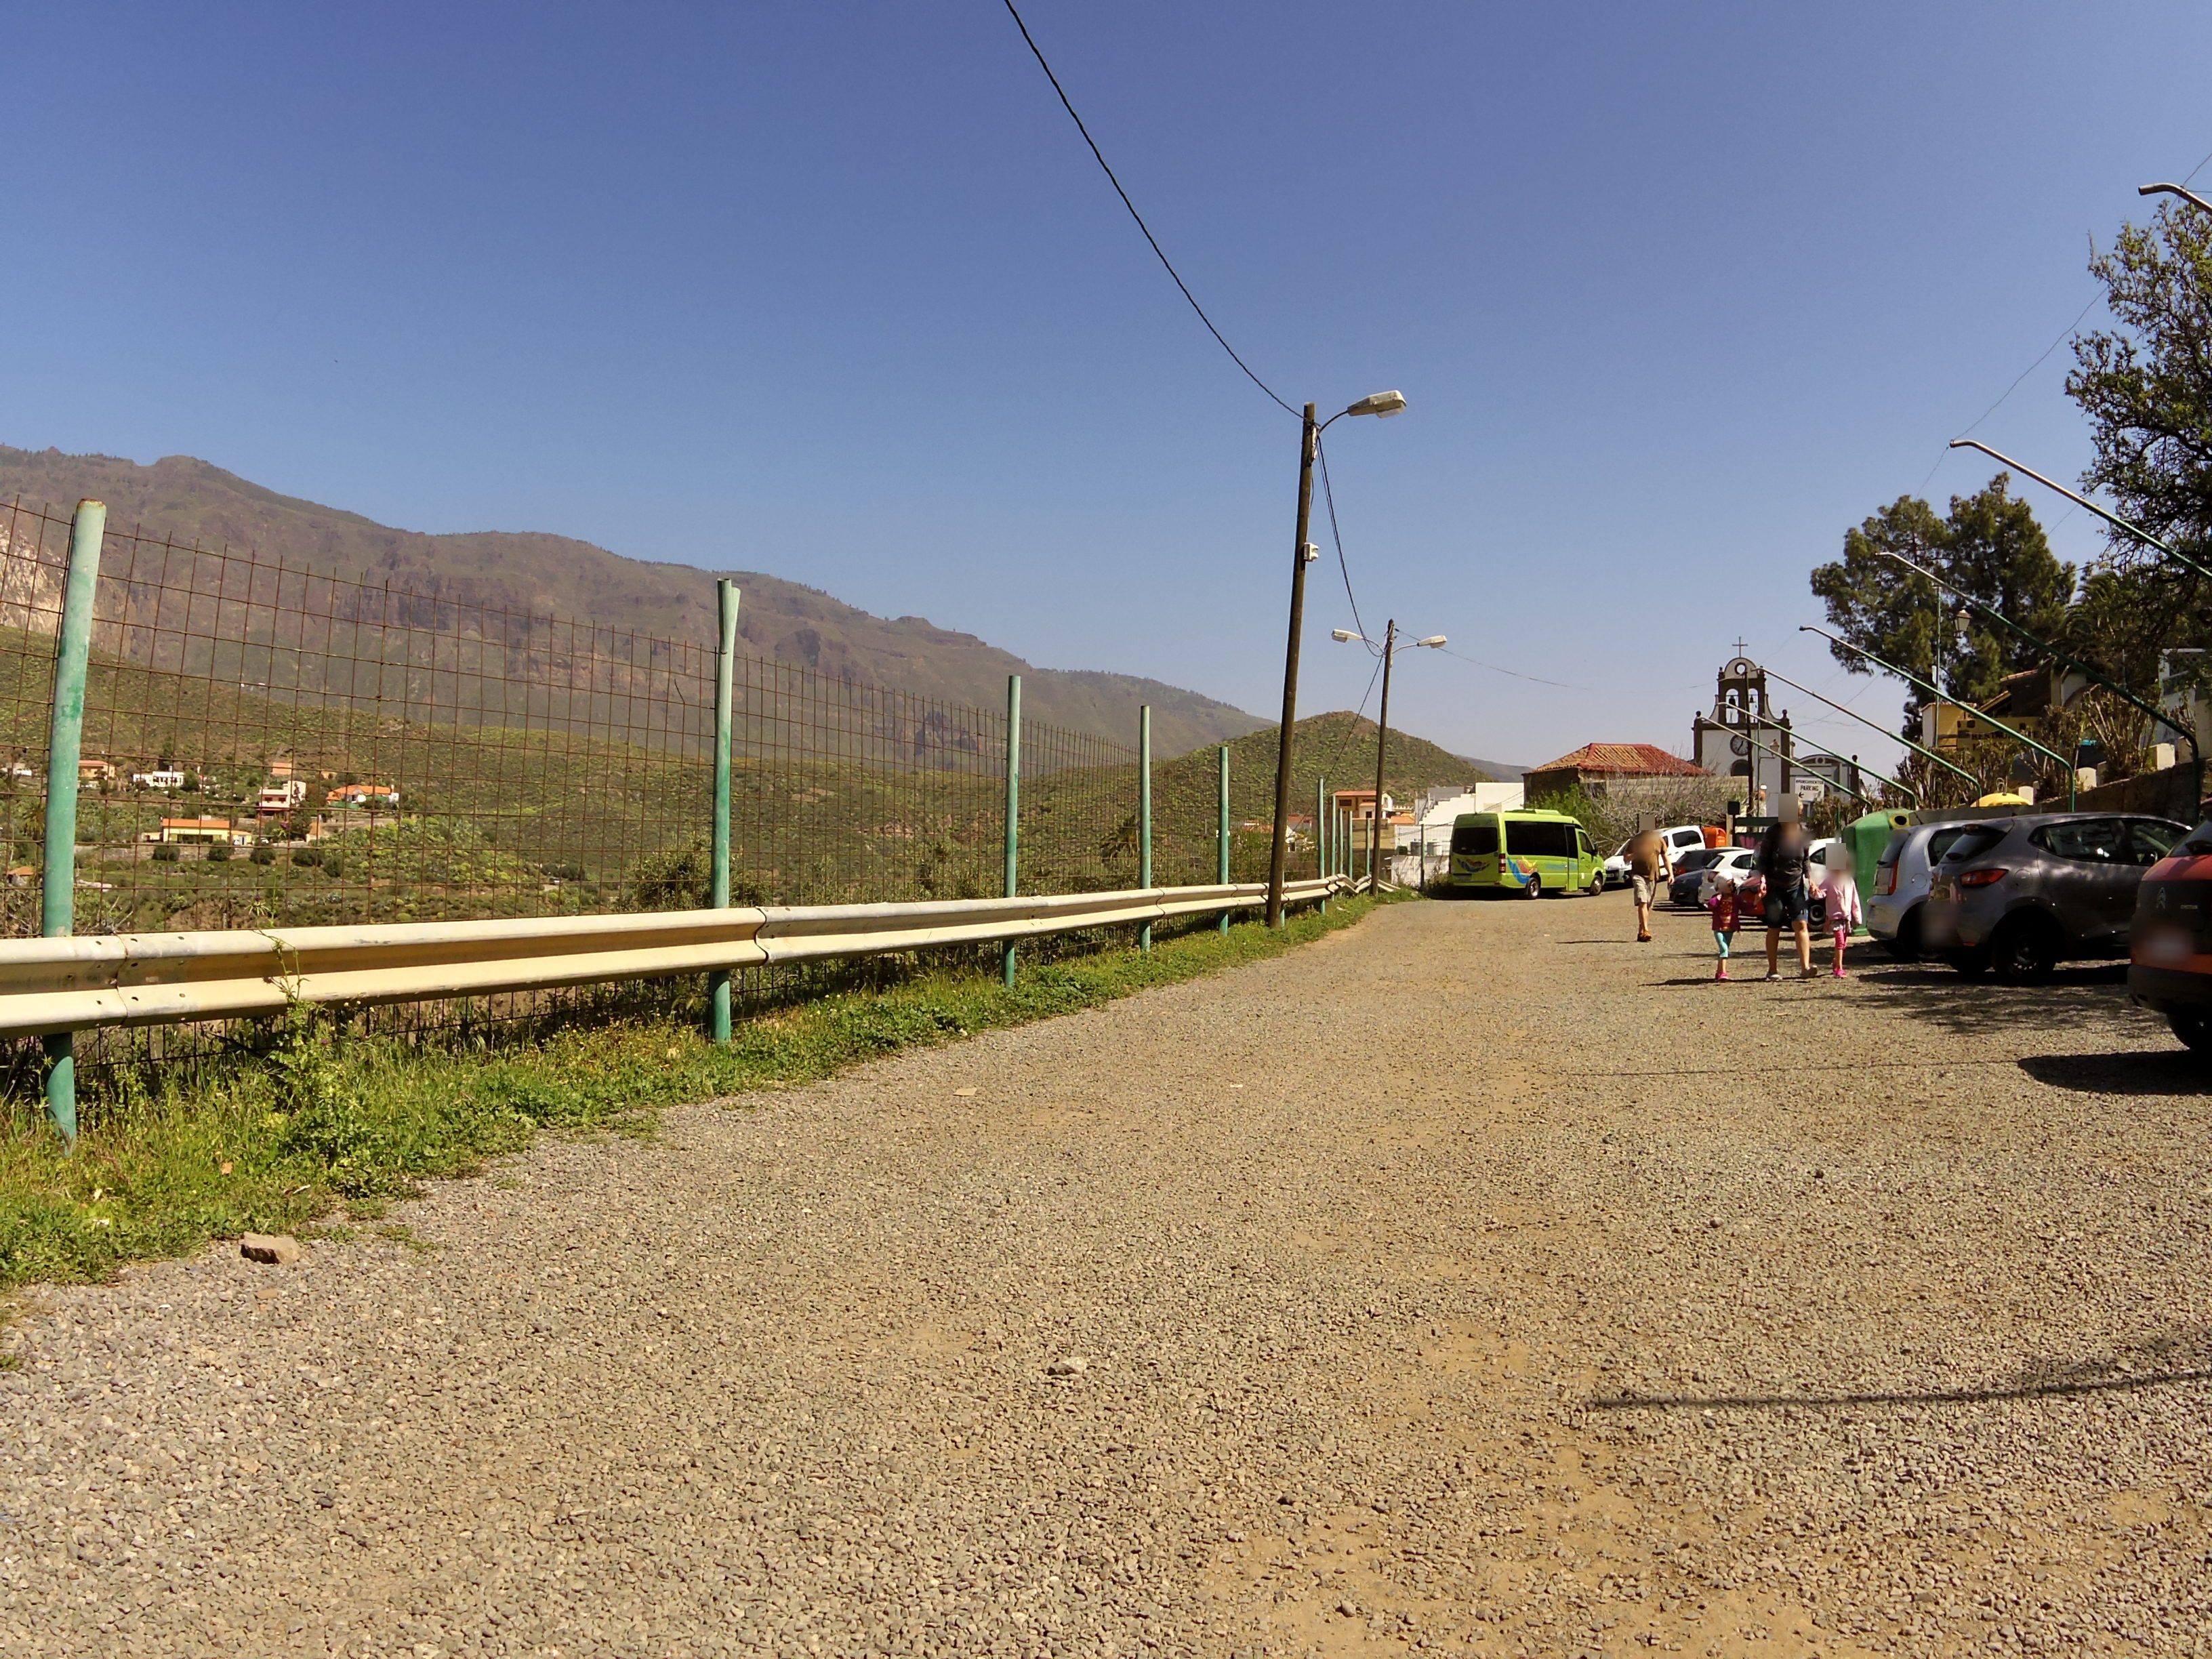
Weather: clear
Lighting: day
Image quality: good
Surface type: walking surface
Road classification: service, track
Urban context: low density rural
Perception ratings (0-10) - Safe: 0.77, Lively: 1.24, Beautiful: 3.55, Boring: 4.42, Depressing: 6.73, Wealthy: 0.39